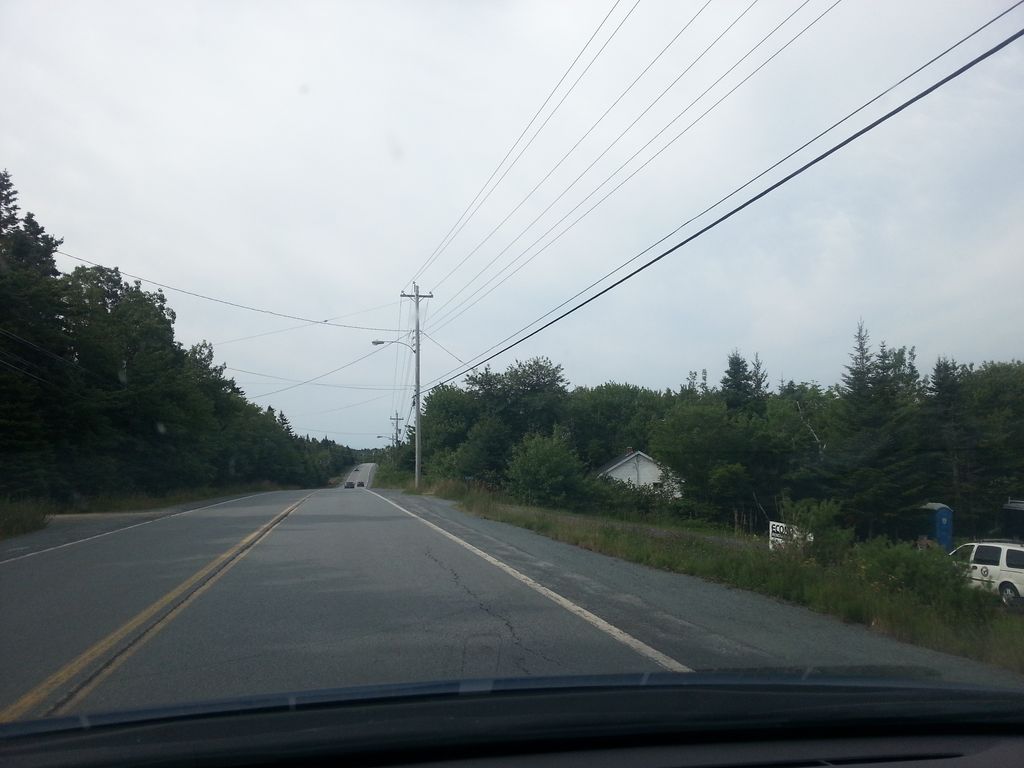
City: halifax